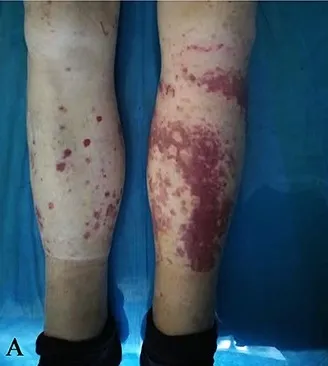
Skin purpura and kidney biopsy. A, Lower extremity purpura.
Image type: medical_photograph (skin_photograph)